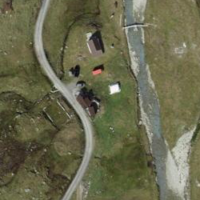
EUNIS habitat code: 26
Species observed at this site:
Pinguicula alpina
Marmota marmota